Question: What does DMA bypass?
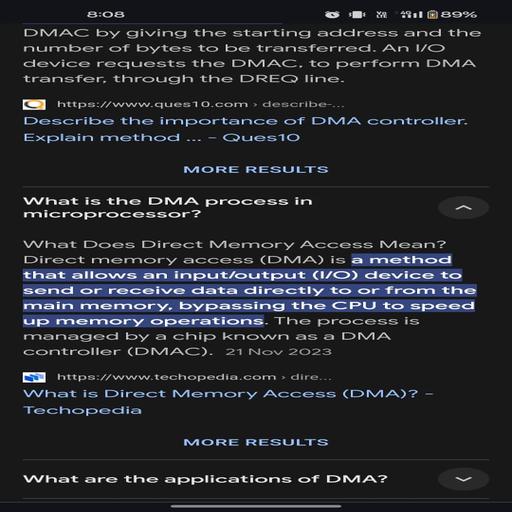
Answer: The CPU